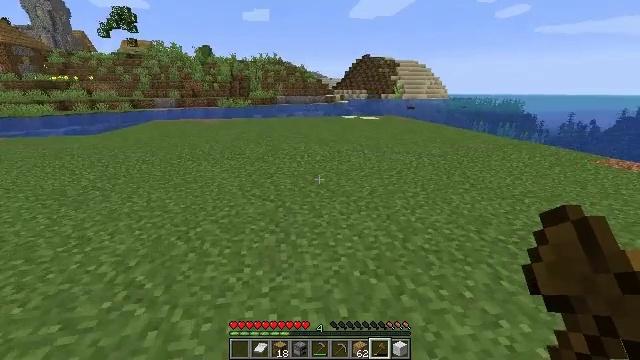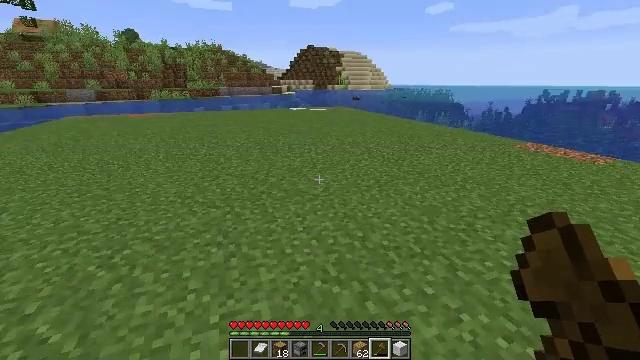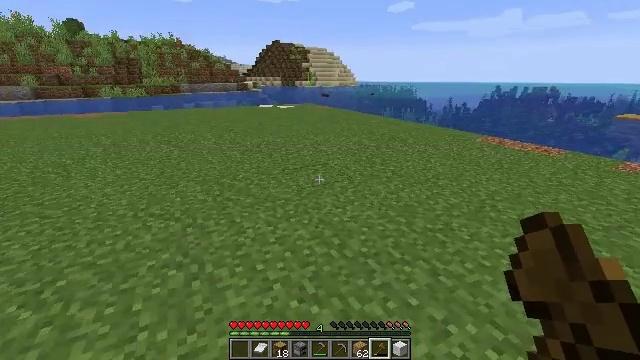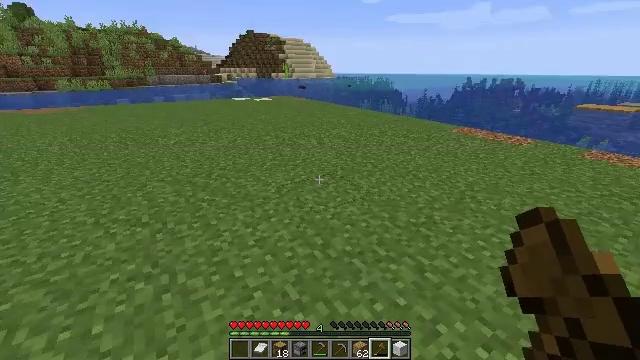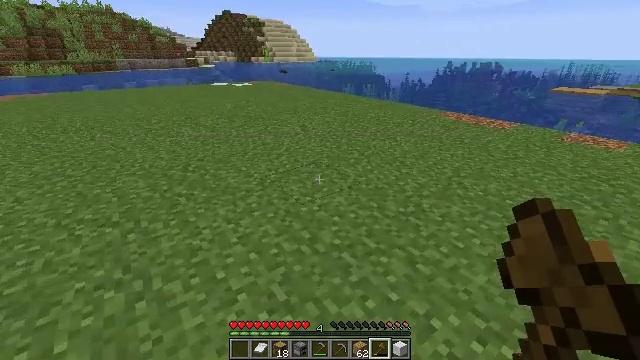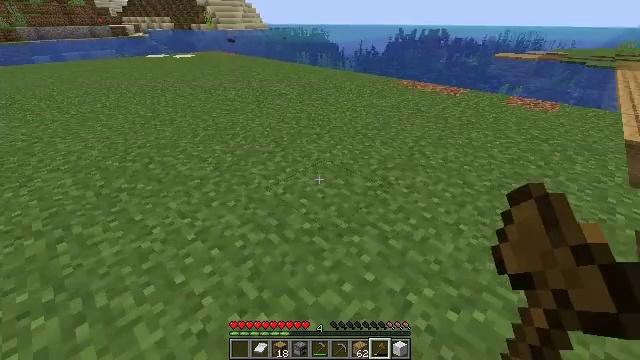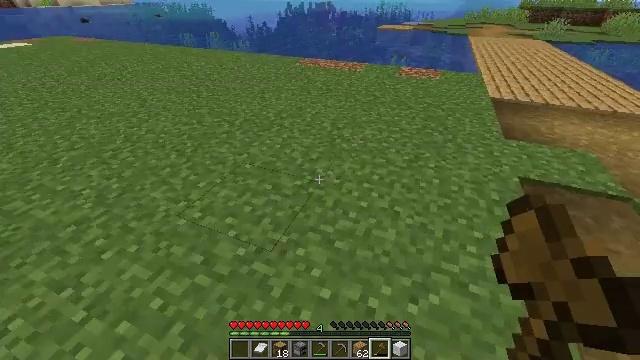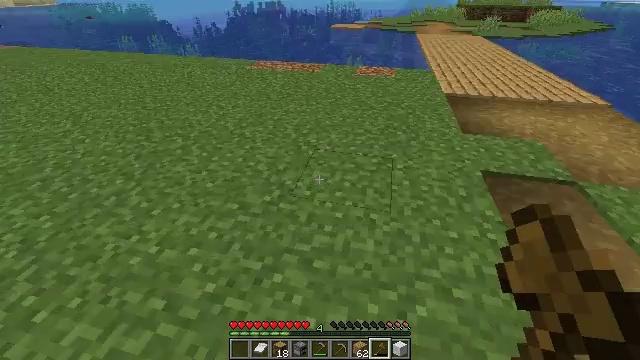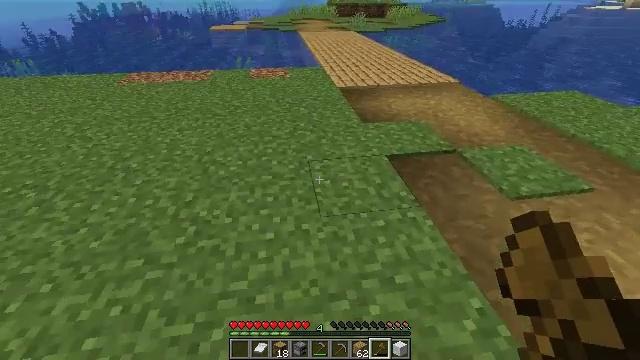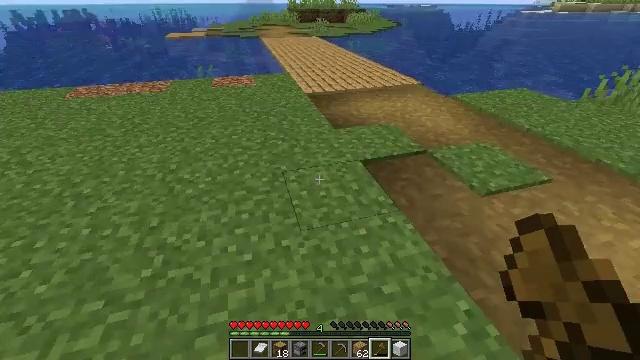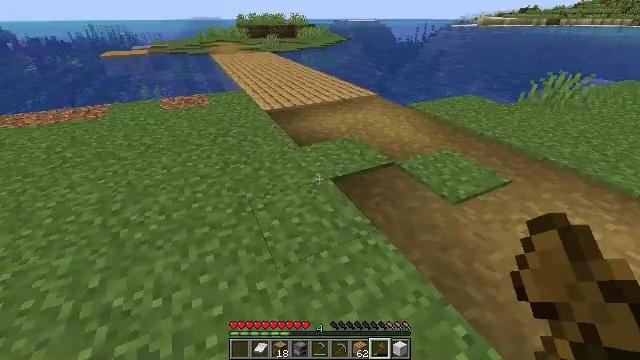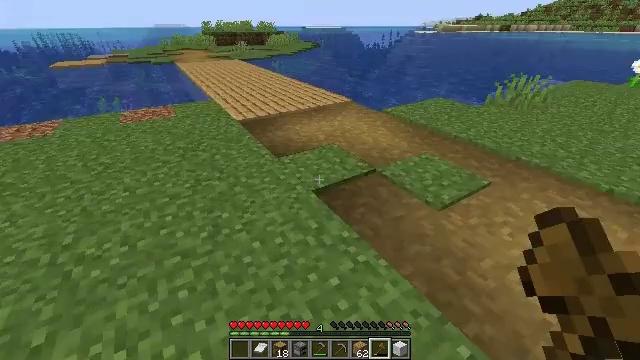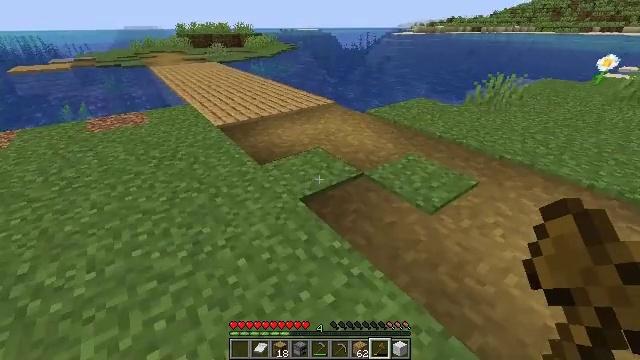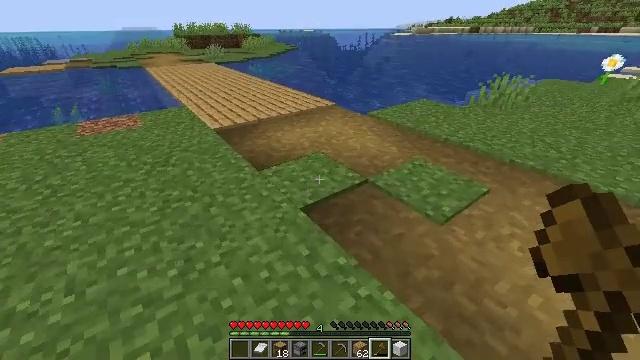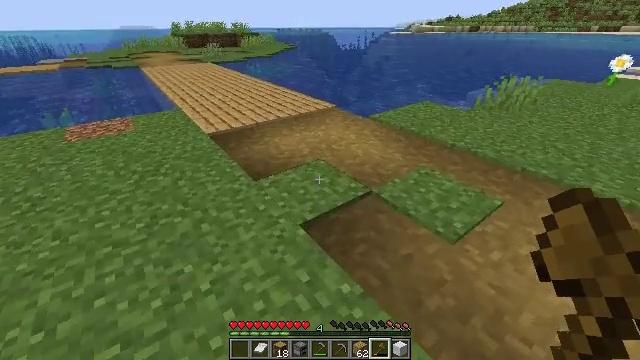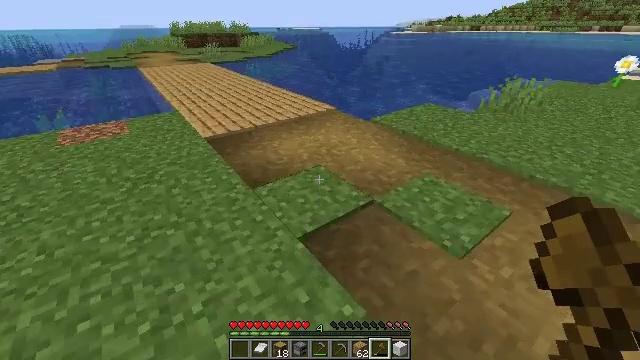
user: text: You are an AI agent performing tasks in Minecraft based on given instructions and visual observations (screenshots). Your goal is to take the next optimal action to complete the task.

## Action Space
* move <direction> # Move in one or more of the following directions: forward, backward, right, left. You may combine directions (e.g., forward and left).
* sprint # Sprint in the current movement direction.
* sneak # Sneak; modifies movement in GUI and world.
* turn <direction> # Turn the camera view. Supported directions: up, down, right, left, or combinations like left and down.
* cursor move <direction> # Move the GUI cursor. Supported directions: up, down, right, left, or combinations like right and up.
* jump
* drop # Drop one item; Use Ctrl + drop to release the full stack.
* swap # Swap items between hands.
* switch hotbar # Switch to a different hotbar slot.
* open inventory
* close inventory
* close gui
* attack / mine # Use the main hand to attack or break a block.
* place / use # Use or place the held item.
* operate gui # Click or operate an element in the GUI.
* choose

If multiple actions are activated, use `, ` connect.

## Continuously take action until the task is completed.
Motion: motion action
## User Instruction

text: Break the sand block.
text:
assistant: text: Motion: move forward, sprint, turn right and down
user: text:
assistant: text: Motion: move forward, sprint, turn right
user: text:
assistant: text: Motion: move forward, sprint, turn right and down
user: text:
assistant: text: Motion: move forward, sprint, turn right and down
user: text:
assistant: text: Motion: move forward, sprint, turn right and down
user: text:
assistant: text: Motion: move forward, sprint, turn right and down
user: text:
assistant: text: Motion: move forward, sprint, turn right
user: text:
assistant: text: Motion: move forward, sprint, turn right
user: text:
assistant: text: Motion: move forward, sprint, turn right
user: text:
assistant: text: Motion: move forward, sprint, turn right and up
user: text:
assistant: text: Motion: move forward, sprint, turn right and up
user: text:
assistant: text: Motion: move forward, sprint, turn right
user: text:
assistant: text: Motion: move forward, sprint
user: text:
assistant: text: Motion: move forward, sprint
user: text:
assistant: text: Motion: move forward, sprint
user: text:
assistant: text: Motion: move forward, sprint
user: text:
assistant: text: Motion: move forward, sprint
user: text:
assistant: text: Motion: sprint, turn left
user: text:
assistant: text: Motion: turn left
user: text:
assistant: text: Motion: turn left
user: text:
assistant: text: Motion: no_op
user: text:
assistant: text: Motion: no_op
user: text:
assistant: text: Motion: no_op
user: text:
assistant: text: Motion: no_op
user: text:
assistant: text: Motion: no_op
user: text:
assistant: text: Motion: sprint
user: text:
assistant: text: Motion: move forward, sprint
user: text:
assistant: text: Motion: move forward, sprint
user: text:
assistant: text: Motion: move forward, sprint
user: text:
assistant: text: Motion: move forward, sprint